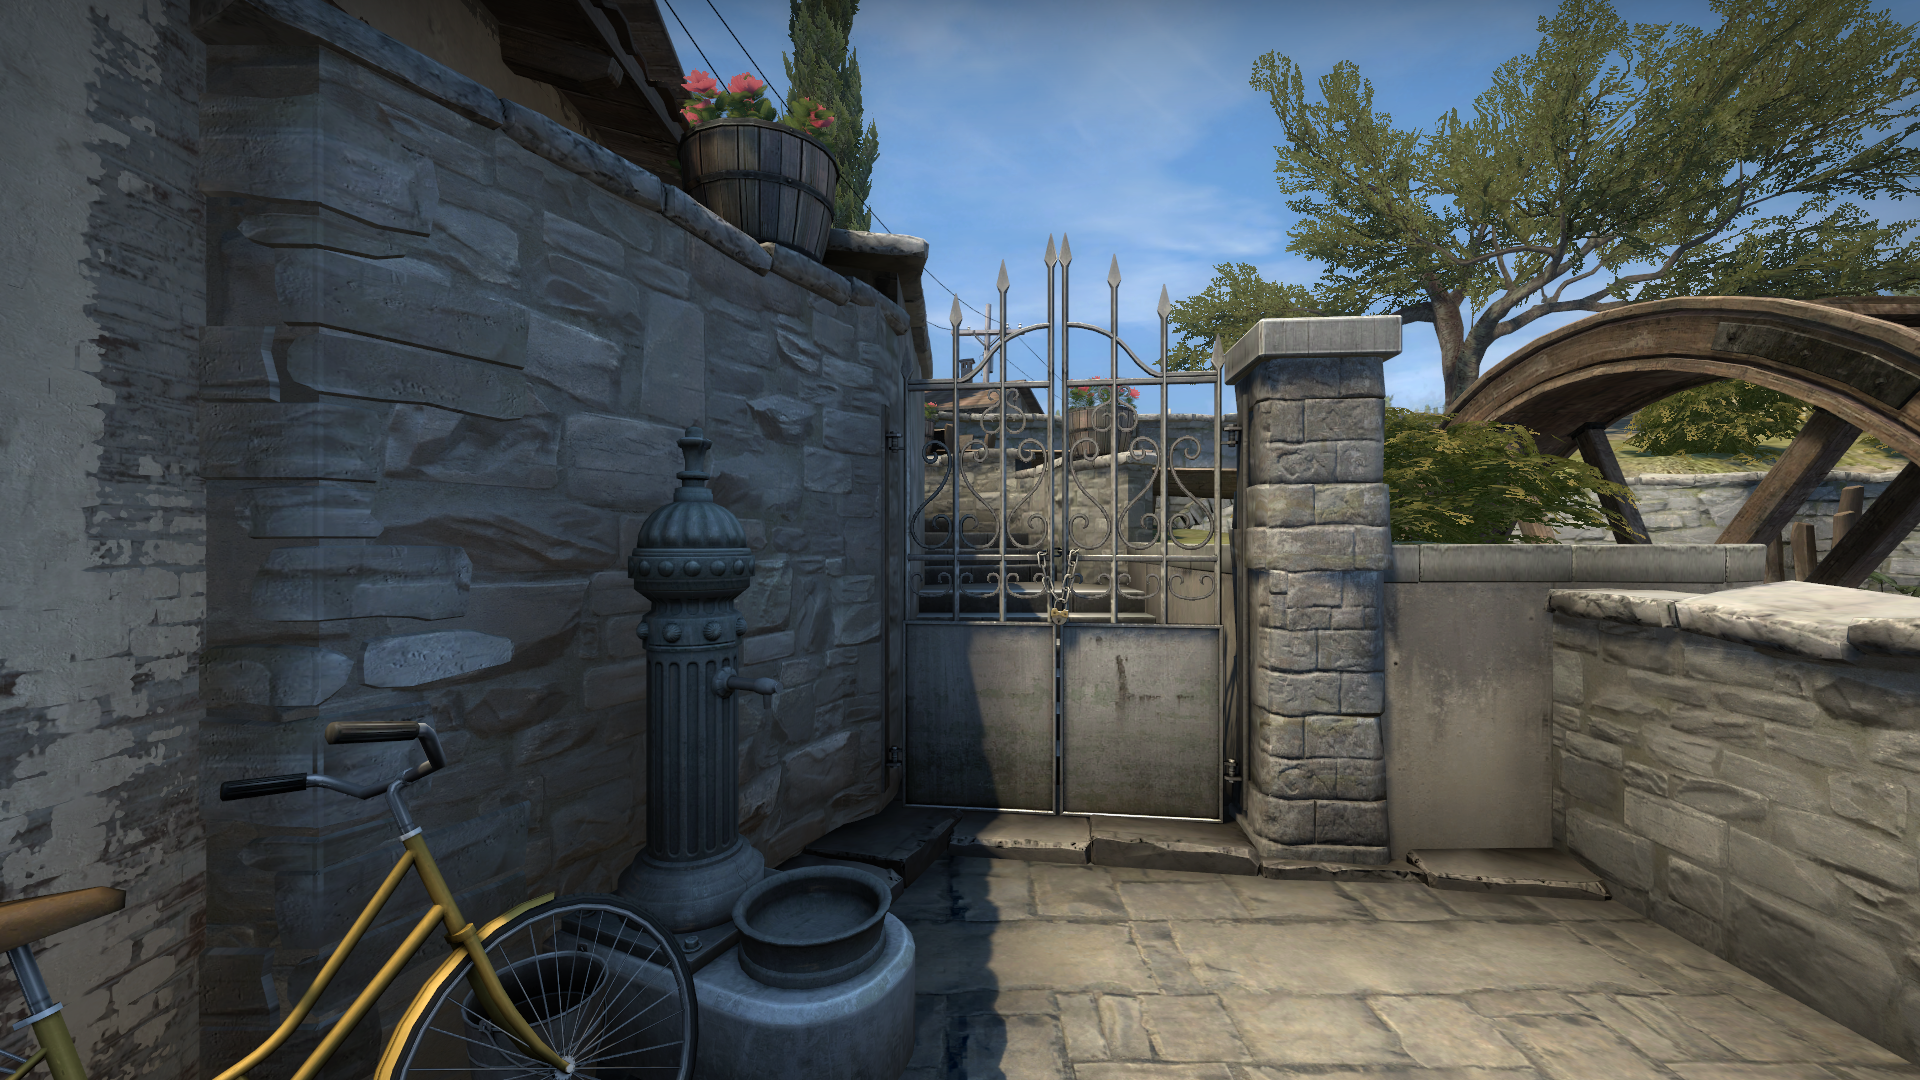
Map: de_inferno